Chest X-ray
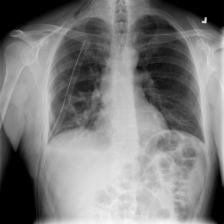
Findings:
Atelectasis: negative
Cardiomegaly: negative
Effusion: negative
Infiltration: positive
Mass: negative
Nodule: negative
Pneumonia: negative
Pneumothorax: positive
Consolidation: negative
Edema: negative
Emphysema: negative
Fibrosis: negative
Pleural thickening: negative
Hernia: negative